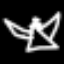
Label: angel